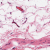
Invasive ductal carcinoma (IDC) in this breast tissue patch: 0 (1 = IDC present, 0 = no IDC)